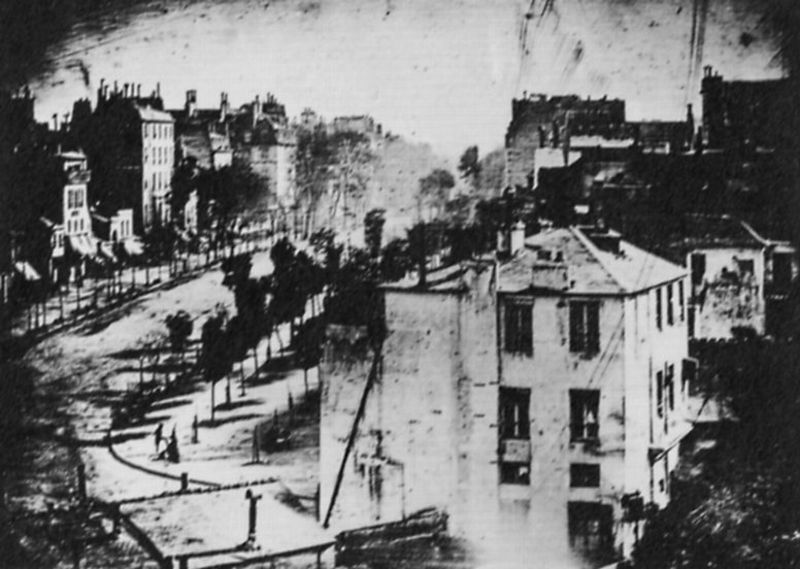
Titel: Der Boulevard du Temple in Paris
Künstler: Louis Jacques Mandé Daguerre
Institution: Privatsammlung
Schlagwörter: angriff, baum, berg, dunkel, feuer, gemälde, himmel, mann, schatten, weiß, bäume, menschen, stadt, fenster, frankreich, frau, grau, hell, licht, nacht, paris, schwarz, strasse, zeichnung, dach, gebäude, haus, park, weg, alt, wand, architektur, mensch, tod, tot, häuser, büsche, qualm, rauch, sonne, paar, pflanzen, england, fensterläden, kamin, kamine, schornstein, ansicht, fassaden, leer, verlassen, dächer, schornsteine, allee, baumreihe, grafik, graphik, angst, brand, krieg, leiter, zerstörung, menschenleer, balkone, unscharf, foto, fotografie, photographie, stadtansicht, tusche, belichtung, berlin, bürgersteig, bomben, explosion, flammen, kohle, kreuzung, schwarz-weiss, noir, furcht, photo, ecken, kurve, villa, kaputt, verschwommen, blanche, zerstört, alle, wei?, stange, löschen, kreig, dresden, abzug, fotographie, ville, boulevard, wohnblock, großstadt, nachkrieg, nachkriegszeit, bombe, bombenangriff, mehrstöckig, grausam, daguerrotypie, leitern, deutschalnd, bombadierung, noir et blanc, verblichen, alee, daguerreotypie, rue, objektiv, san francisco, alkon, expolsion, grossbrand, photograhpie, sraße, stra?e, bombardiert, raucht, ieg, daguerrotype, xix siecle, fummer, terr, glasdia